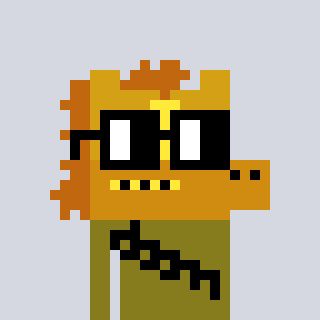
a pixel art character with square black glasses, a yellow horse-shaped head and a gunk-colored body on a cool background